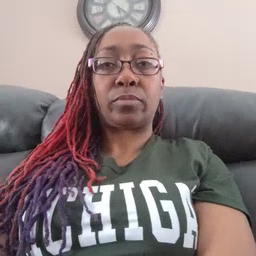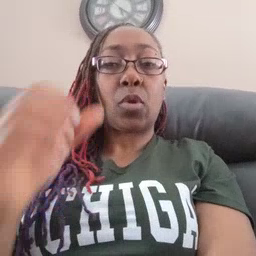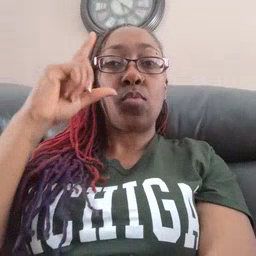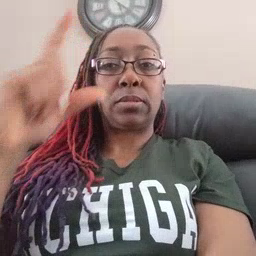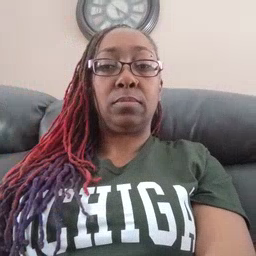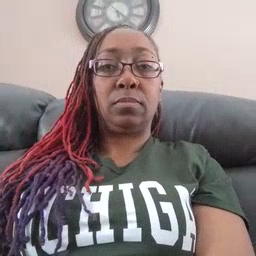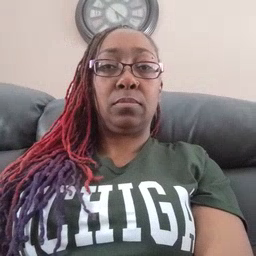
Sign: wake